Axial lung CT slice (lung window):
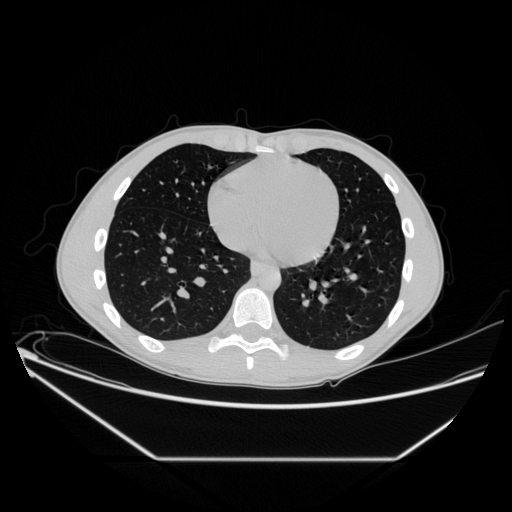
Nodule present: no